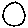
Label: circle